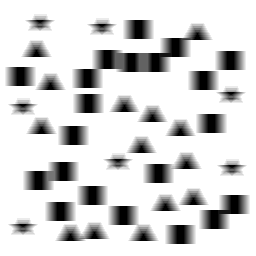
Squares: 21
Triangles: 14
Stars: 7
Total shapes: 42